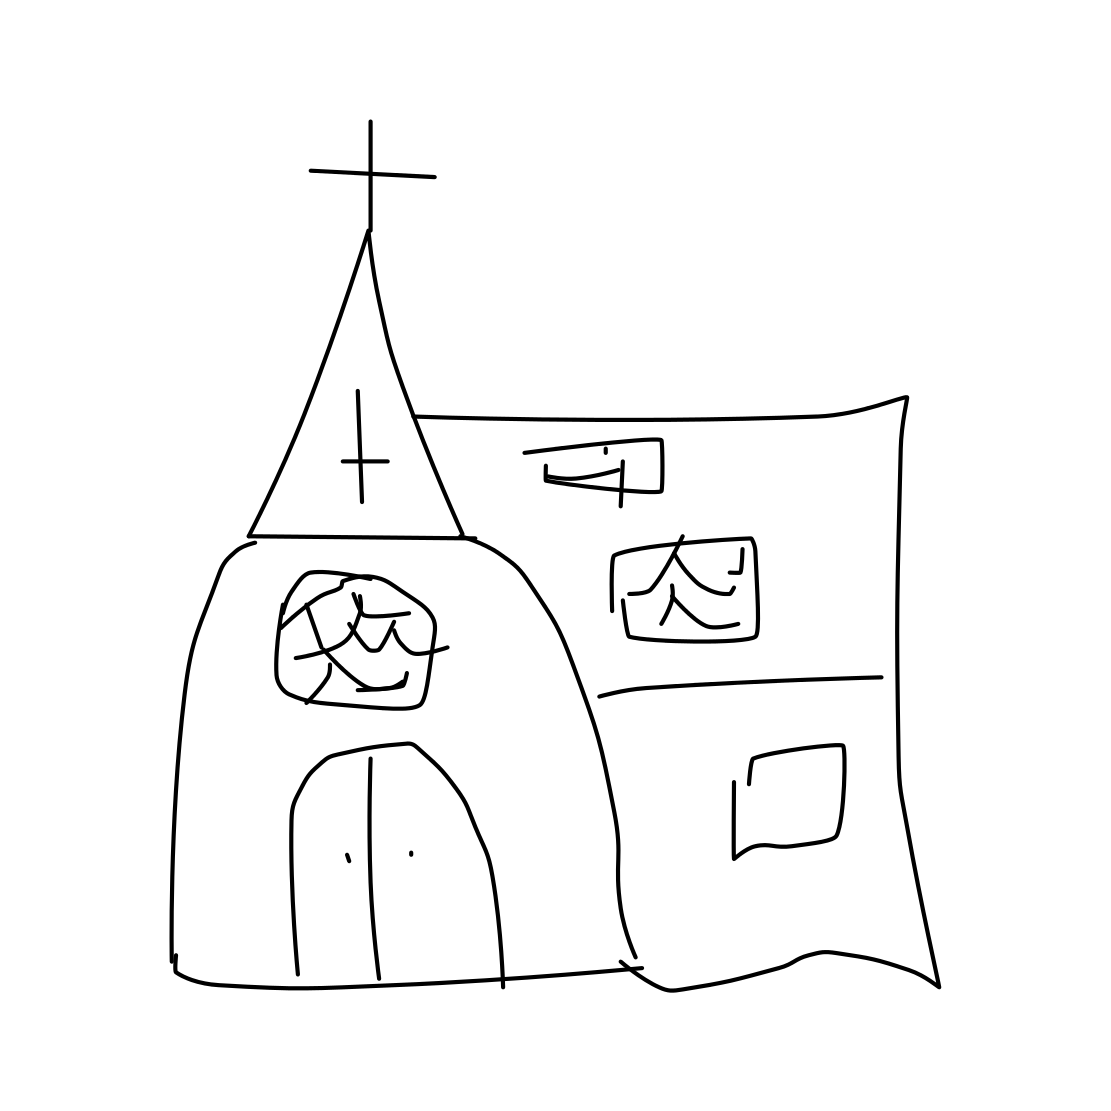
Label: church